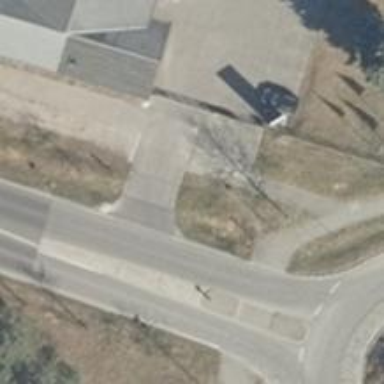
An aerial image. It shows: Concrete driveway.